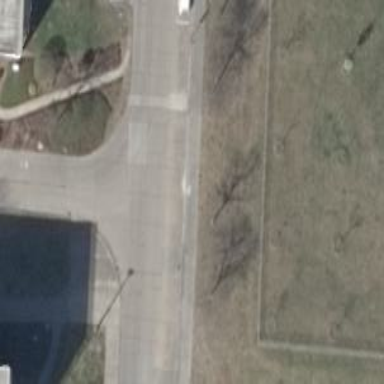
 and there is parallel parking on the right lane."